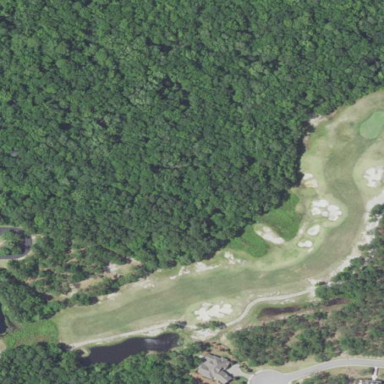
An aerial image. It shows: Scenic golf fairway.